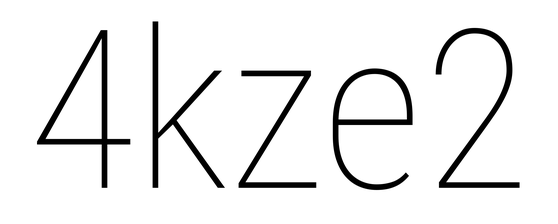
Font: Roboto_Condensed_Thin